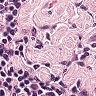
Metastatic tissue present: no